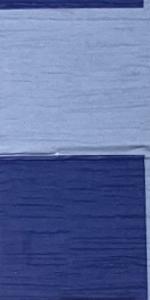
Label: Empty